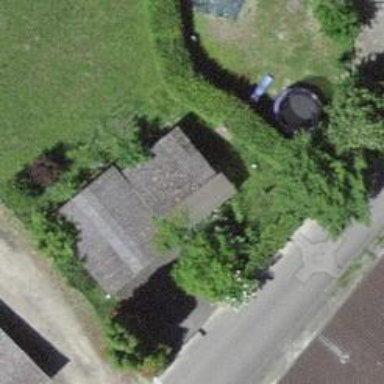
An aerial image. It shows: Garage.